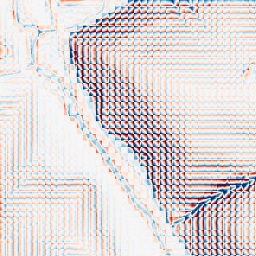
Category: wavelet
Decomposition family: wavelet_dwt
Decomposition parameters: wavelet: haar
level: 3
Upsampling method: sinc_hamming
Upsampling parameters: scale: 4
kernel_size: 16
Upsampling scale: 4